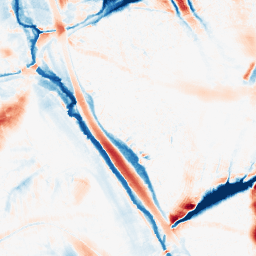
Category: morphological
Decomposition family: morphological_ellipse
Decomposition parameters: operation: average
width: 30
height: 50
Upsampling method: quadratic
Upsampling parameters: scale: 2
Upsampling scale: 2